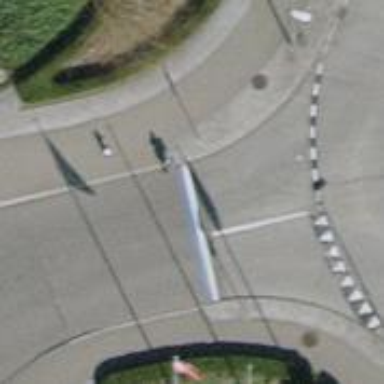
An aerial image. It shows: Kerb serving as barrier.